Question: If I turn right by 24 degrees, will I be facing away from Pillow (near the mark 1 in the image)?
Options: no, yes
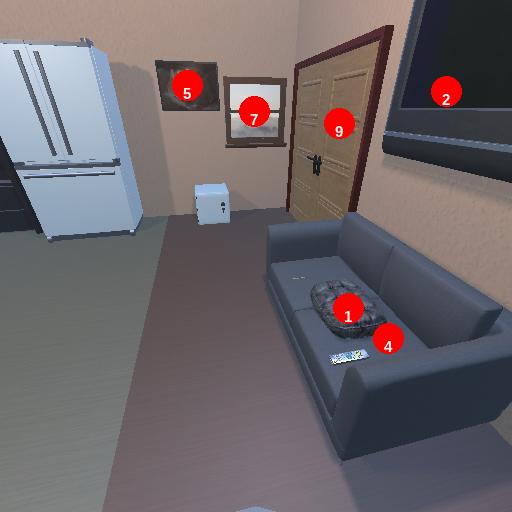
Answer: no